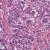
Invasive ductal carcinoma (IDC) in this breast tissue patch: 1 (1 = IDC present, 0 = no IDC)